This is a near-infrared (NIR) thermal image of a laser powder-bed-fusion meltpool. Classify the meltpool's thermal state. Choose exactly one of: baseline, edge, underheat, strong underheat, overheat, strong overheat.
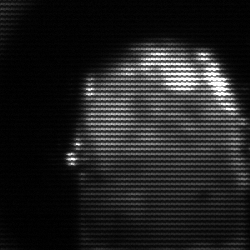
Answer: baseline